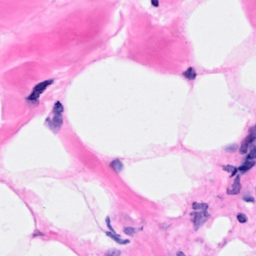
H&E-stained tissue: Breast